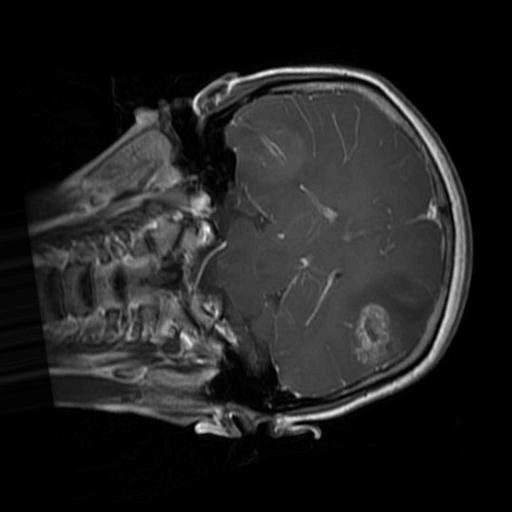
Label: brain_glioma